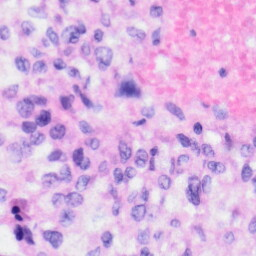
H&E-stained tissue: Liver